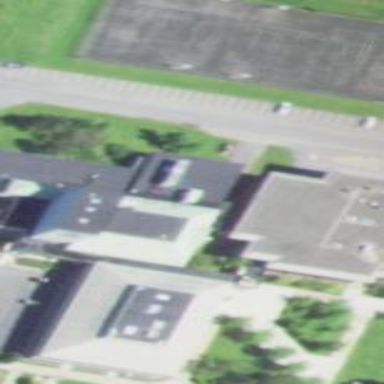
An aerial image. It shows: College building.